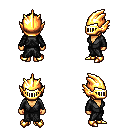
a pixel art fantasy rpg character, female body template, human, tanned skin, gray robe, teal pants, black bangs hairstyle, gold helm, gold boots, four views (front, back, left, right), 2x2 character sprite sheet, small pixel art, hard edges, no anti-aliasing